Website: macys
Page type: account-selection
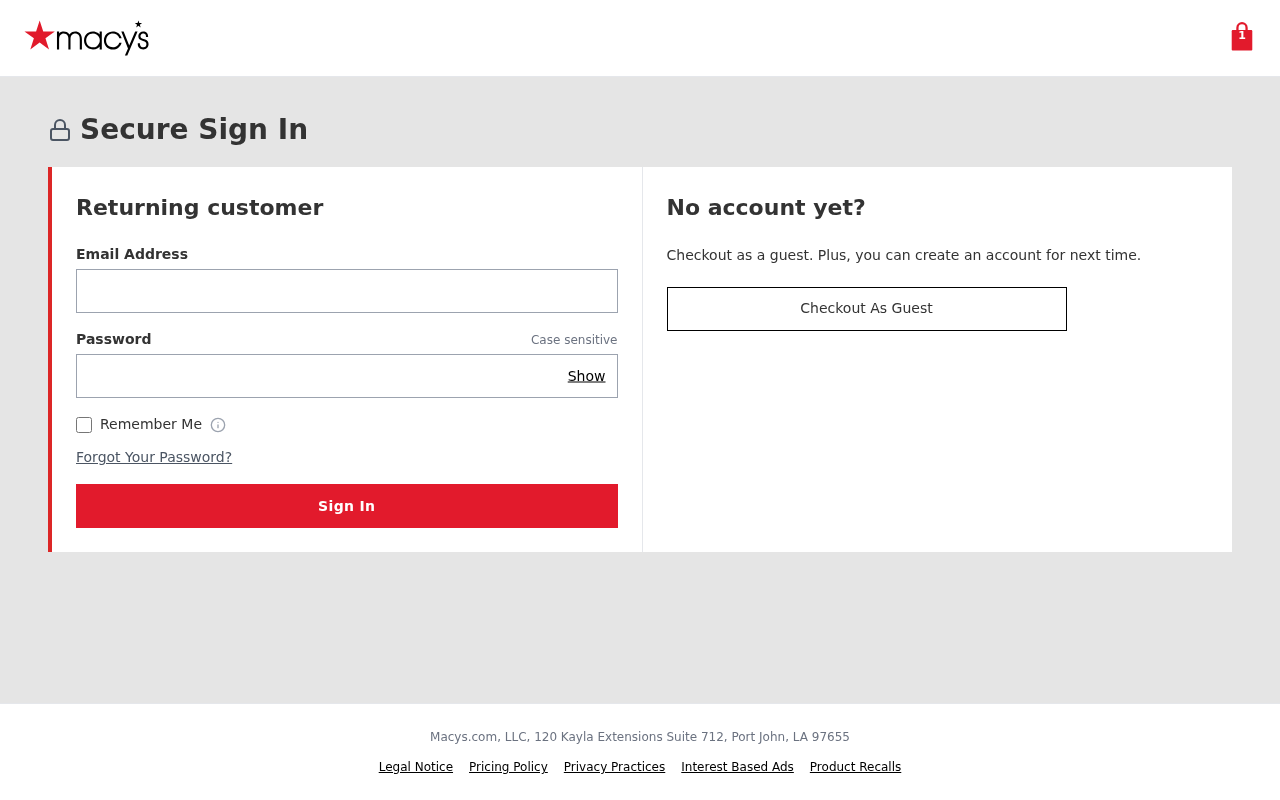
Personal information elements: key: PII_EMAIL
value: edward_collins@gmail.com
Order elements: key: ORDER_NUM_ITEMS
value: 1